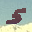
Label: 5